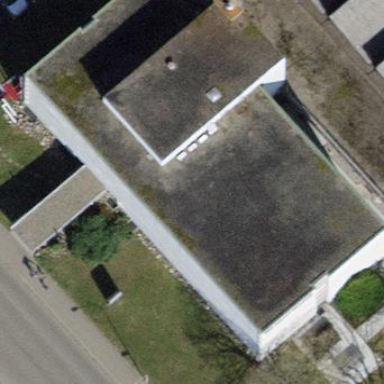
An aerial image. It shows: Commercial building.